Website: apple-inc
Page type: review-order
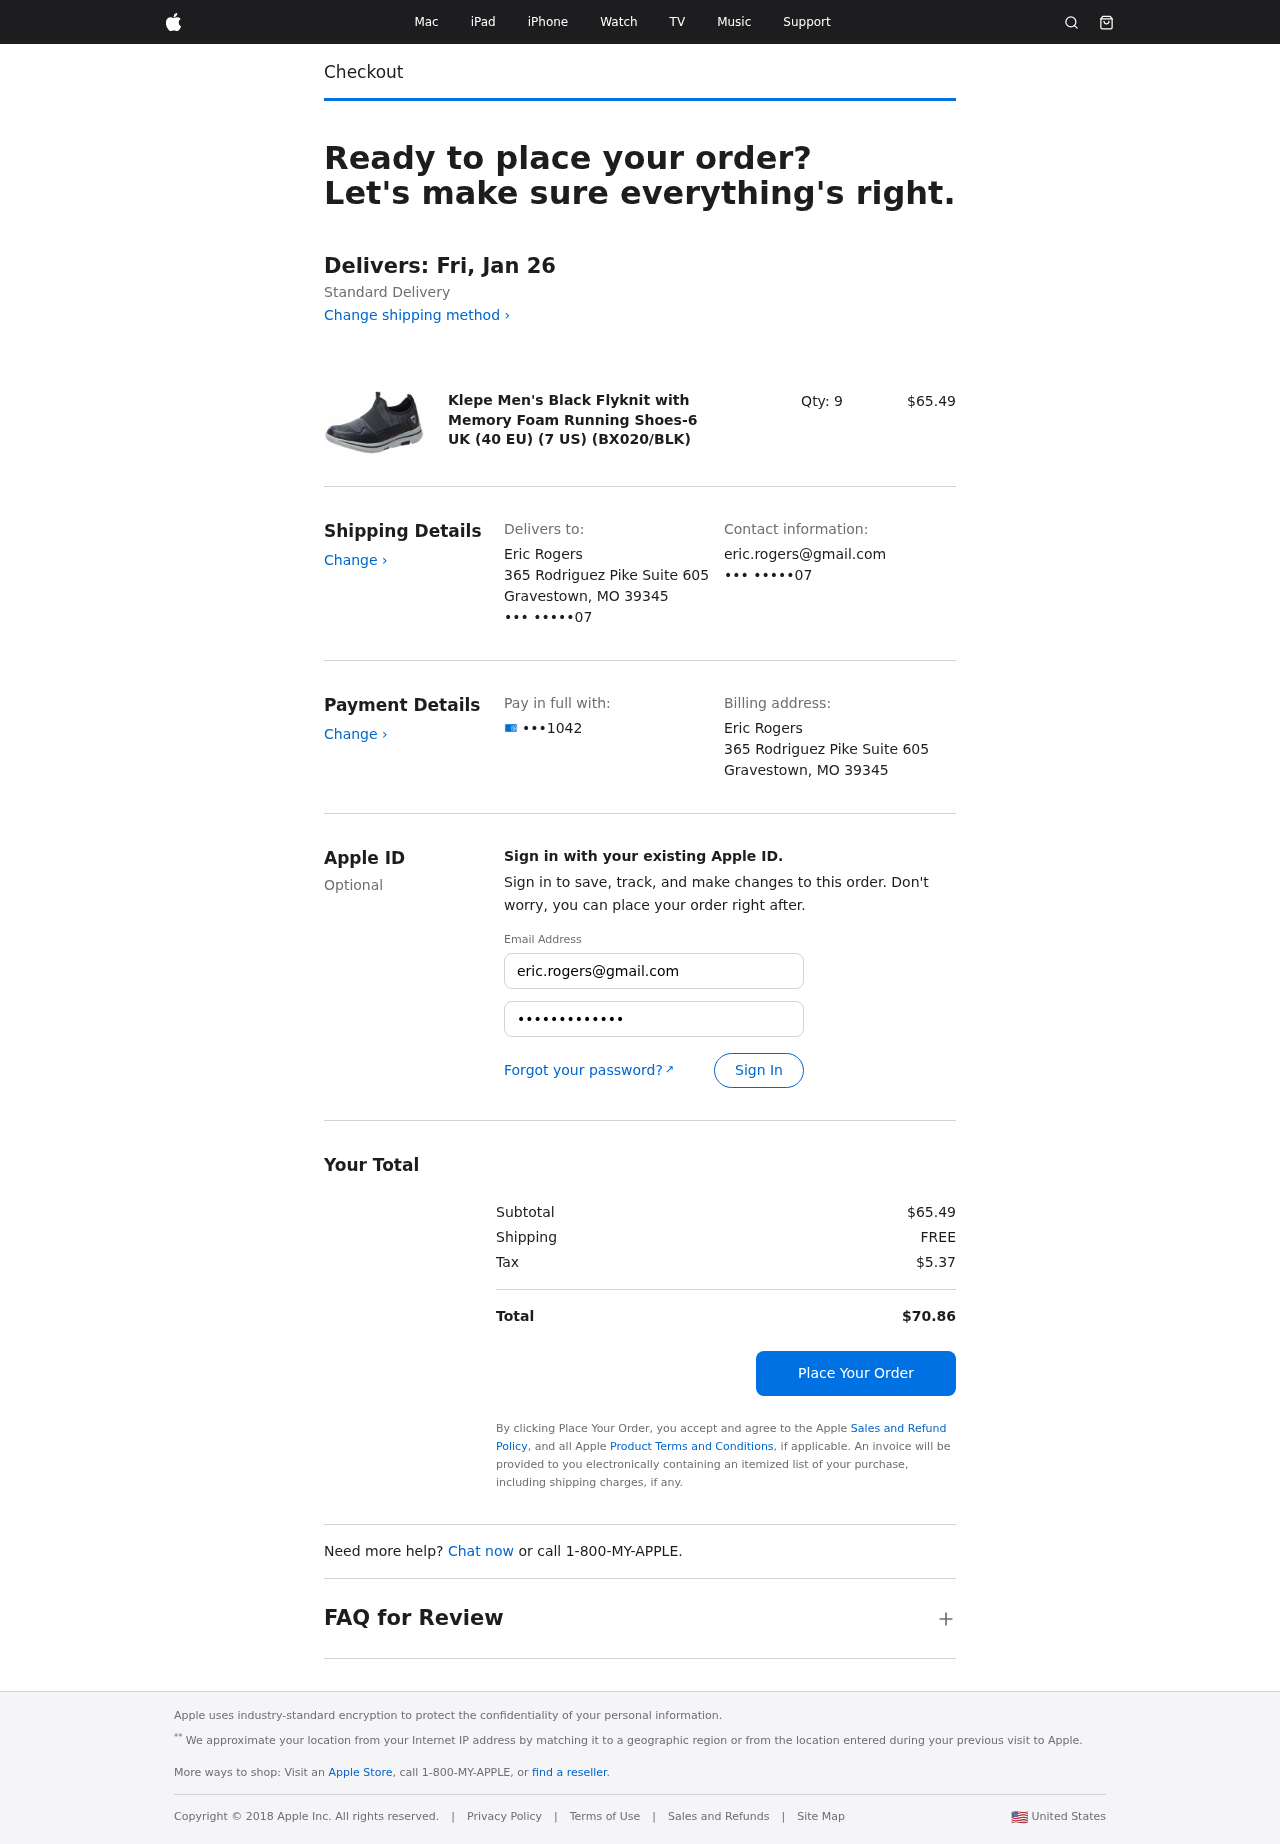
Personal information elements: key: PII_CARD_LAST4
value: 1042
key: PII_CITY_STATE_ZIP
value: Gravestown, MO 39345
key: PII_EMAIL3
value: eric.rogers@gmail.com
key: PII_FULLNAME
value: Eric Rogers
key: PII_PHONE_SUFFIX
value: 07
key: PII_STREET
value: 365 Rodriguez Pike Suite 605
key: PII_EMAIL2
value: eric.rogers@gmail.com
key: PII_PHONE_SUFFIX2
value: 07
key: PII_FULLNAME2
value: Eric Rogers
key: PII_CITY
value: Gravestown
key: PII_STATE_ABBR
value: MO
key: PII_POSTCODE
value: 39345
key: PII_POSTCODE_FULL
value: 39345
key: PII_CITY_STATE
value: Gravestown, MO
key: PII_POSTCODE_NUMERIC
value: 39345
Product elements: key: PRODUCT1_NAME
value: Klepe Men's Black Flyknit with Memory Foam Running Shoes-6 UK (40 EU) (7 US) (BX020/BLK)
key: PRODUCT1_PRICE
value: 65.49
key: PRODUCT1_QUANTITY
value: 9
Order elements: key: ORDER_DELIVERY_DATE
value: Delivers: Fri, Jan 26
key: ORDER_SUBTOTAL
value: $65.49
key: ORDER_SHIPPING_COST
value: FREE
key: ORDER_TAX
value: $5.37
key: ORDER_TOTAL
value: $70.86